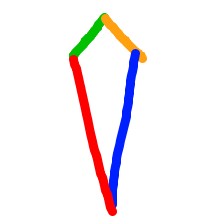
Shape: kite